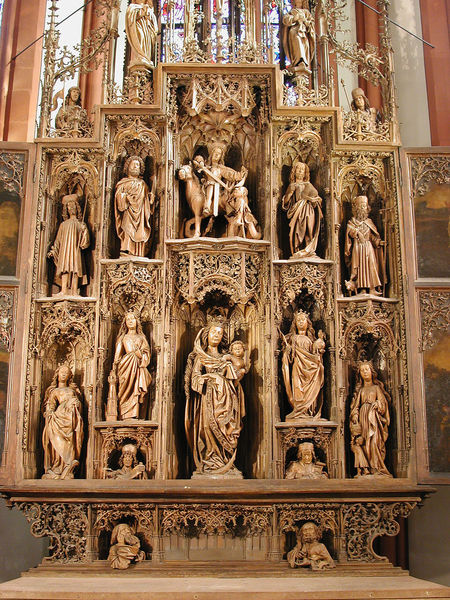
Titel: Lorch, Hochaltar in St. Martin
Künstler: Hans Bilder
Standort: Lorch, Pfarrkirche St. Martin (EU - D - RP)
Schlagwörter: gruppe, menschen, braun, bunt, fenster, holz, rot, barock, johannes, steine, kirche, boden, mantel, gewänder, kind, gotik, krone, esel, pferd, reiter, engel, mauer, pilaster, figuren, könig, thron, foto, fotografie, kreuz, schwert, tron, altar, hochaltar, schnitzerei, schnörkel, gotisch, christus, jesus, könige, heilige, maria, madonna, schrein, verzierungen, geschnitzt, schnitzereien, schnitzwerk, anna, masswerk, heiliger georg, elfenbein, fialen, gesprenge, mensa, predella, retabel, maria mit kind, heiligenfiguren, martin, katharina, figurengruppe, muttergottes, jacobus, jakobus, holzschnitzerei, lkirche, altal, rbarbara